Field crop: maize
Growth stage: 1
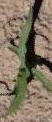
Species: maize